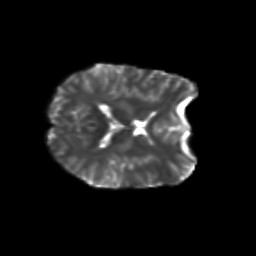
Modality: T2w
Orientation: axial
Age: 28
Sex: female
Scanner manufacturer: siemens
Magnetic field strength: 3 T
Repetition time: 3.5 s
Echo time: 0.104 s